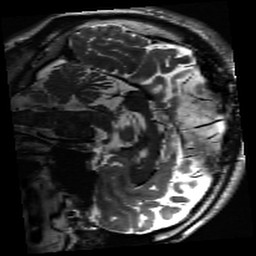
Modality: inplaneT2
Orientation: sagittal